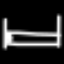
Label: bed